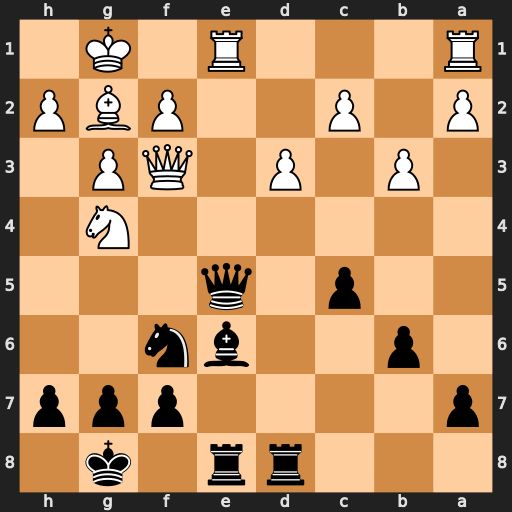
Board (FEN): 3rr1k1/p4ppp/1p2bn2/2p1q3/6N1/1P1P1QP1/P1P2PBP/R3R1K1
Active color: b
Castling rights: -
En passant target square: -
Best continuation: Qxe1+ Rxe1 Bxg4 Qe3 Rxe3